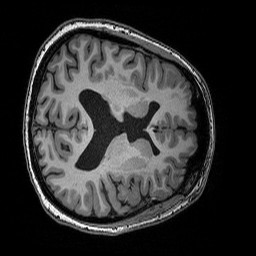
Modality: T1w
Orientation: axial
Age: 26
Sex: female
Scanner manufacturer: siemens
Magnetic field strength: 3 T
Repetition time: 2.53 s
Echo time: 0.0035 s